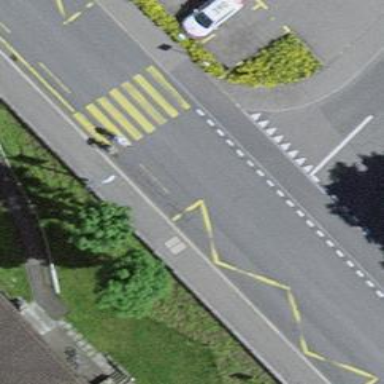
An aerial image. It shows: Secondary road with asphalt surface and dedicated cycle lane on the left.